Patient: sex M, age 71
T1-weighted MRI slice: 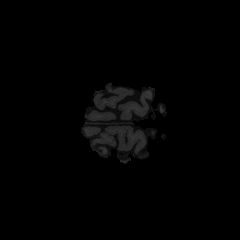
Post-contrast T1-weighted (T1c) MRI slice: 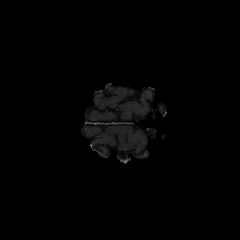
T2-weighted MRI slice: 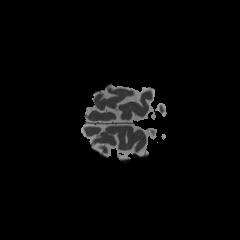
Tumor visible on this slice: no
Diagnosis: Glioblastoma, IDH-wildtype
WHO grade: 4